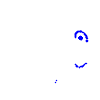
Particle: electron